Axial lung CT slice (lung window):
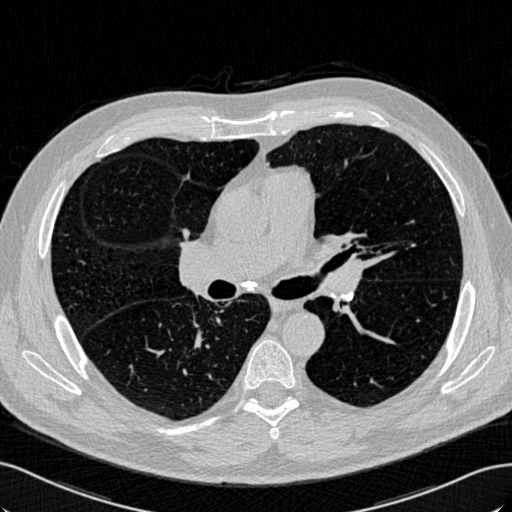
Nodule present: no